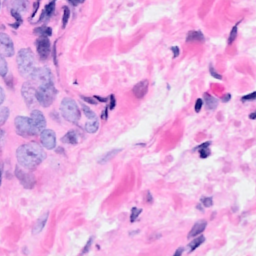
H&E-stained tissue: Breast